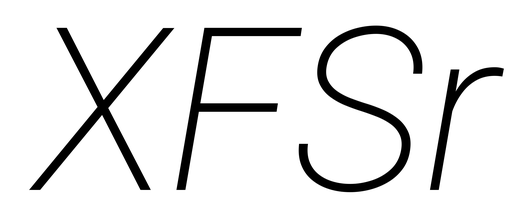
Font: Roboto-Italic_ExtraLight_Italic